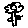
Label: flower